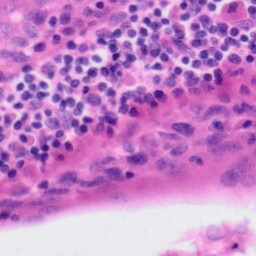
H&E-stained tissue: Tonsil